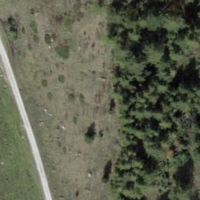
EUNIS habitat code: 41
Species observed at this site:
Sempervivum montanum